Question: I'm having problems changing a timecode into frames using JavaScript.
running at 30 fps we get
'''
"00:00:01:00" = 30 frames
'''
So far so good, only I check the number of seconds at it gets converted to this:

Firstly Not sure what's going on there?!
It's been pointed out that I had
instead of
f.
Secondly
The frames returned is incorrect.
1 minute should be 1800 seconds not <PHONE>
Bonus points if you can tell me if that's an Ankh or not.
'''
// set the frame rate or Frame Rat as we like to call him
var frameRat = 30 // fps
var numOfFrames = 60 // animation frame count
var animTime = "00:01:00:00" // time code
var a = convertTimeToFrames(animTime, frameRat);
var result = animTime + " at " + frameRat + " fps
= " + a + " frames.";
alert(result);
function convertTimeCodeToSeconds(timeString, framerate)
{
var timeArray = timeString.split(":");
var hours = timeArray[0] * 60 * 60;
var minutes = timeArray[1] * 60;
var seconds = timeArray[2];
var frames = timeArray[3]*(1/framerate);
var str = "h:" + hours + "
m:" + minutes + "
s:" + seconds + "
:" + frames;
alert(str)
var totalTime = hours + minutes + seconds + frames;
//alert(timeString + " = " + totalTime)
return totalTime;
}
function convertTimeToFrames(timeString, framerate)
{
var secs = convertTimeCodeToSeconds(timeString, framerate);
return secs * framerate;
}
'''
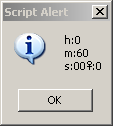
Answer: You are doing operations between numbers and chars. Convert all values to Numbers after the split as follows:
'''
// set the frame rate or Frame Rat as we like to call him
var frameRat = 30 // fps
var numOfFrames = 60 // animation frame count
var animTime = "00:01:00:00" // time code
var a = convertTimeToFrames(animTime, frameRat);
var result = animTime + " at " + frameRat + " fps
= " + a + " frames.";
alert(result);
function convertTimeCodeToSeconds(timeString, framerate)
{
var timeArray = timeString.split(":");
var hours = parseInt(timeArray[0]) * 60 * 60;
var minutes = parseInt(timeArray[1]) * 60;
var seconds = parseInt(timeArray[2]);
var frames = parseInt(timeArray[3])*(1/framerate);
var str = "h:" + hours + "
m:" + minutes + "
s:" + seconds + "
f:" + frames;
alert(str)
var totalTime = hours + minutes + seconds + frames;
//alert(timeString + " = " + totalTime)
return totalTime;
}
function convertTimeToFrames(timeString, framerate)
{
var secs = convertTimeCodeToSeconds(timeString, framerate);
return secs * framerate;
}
'''